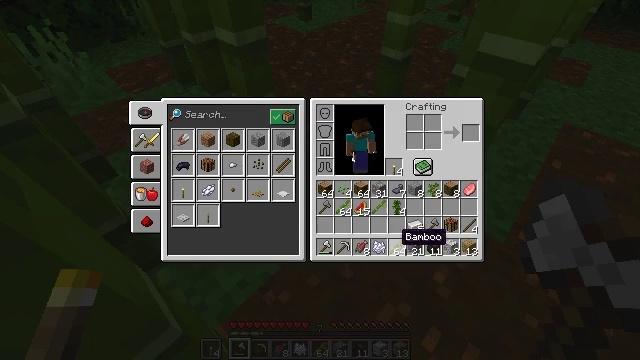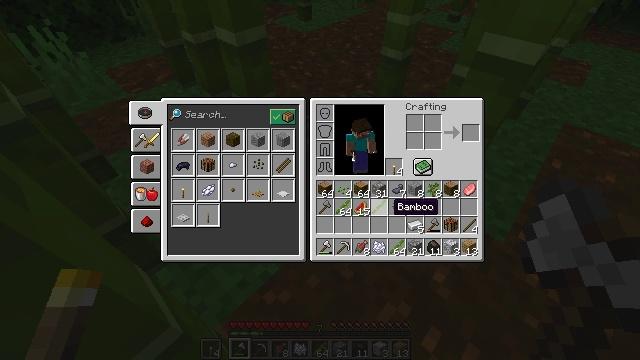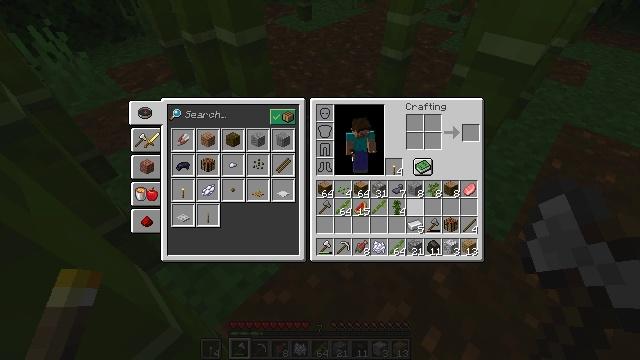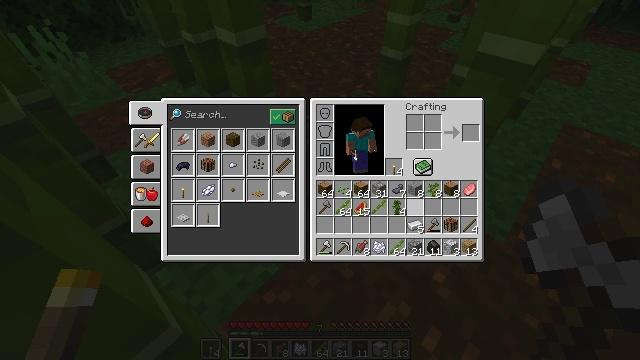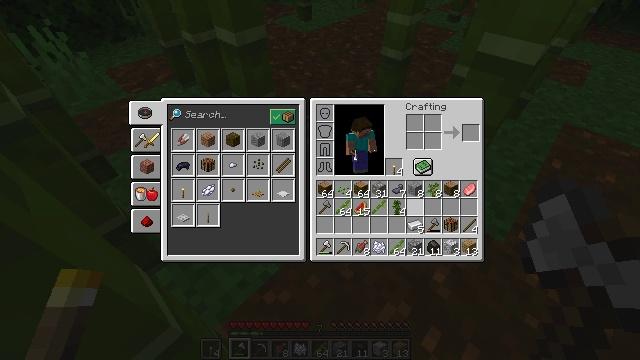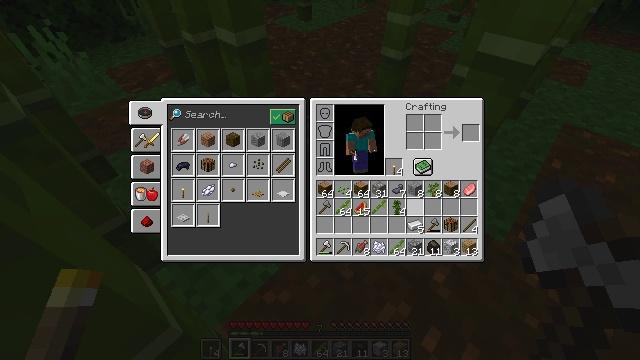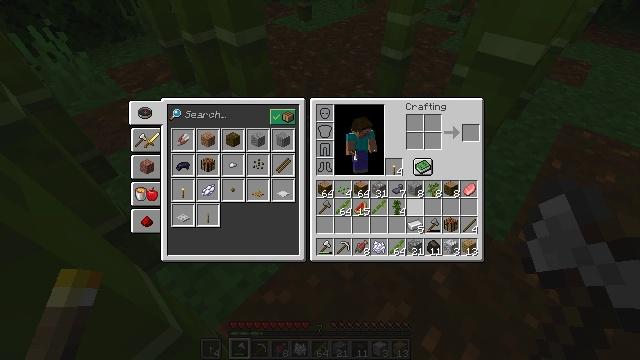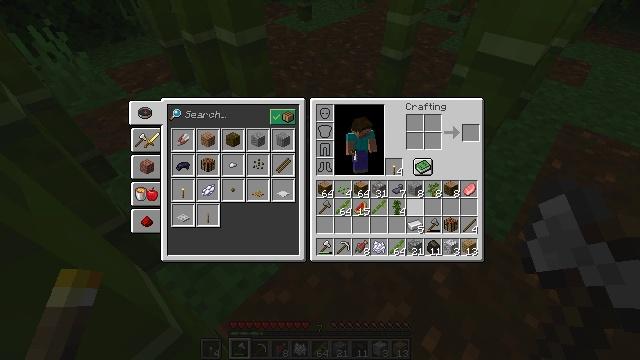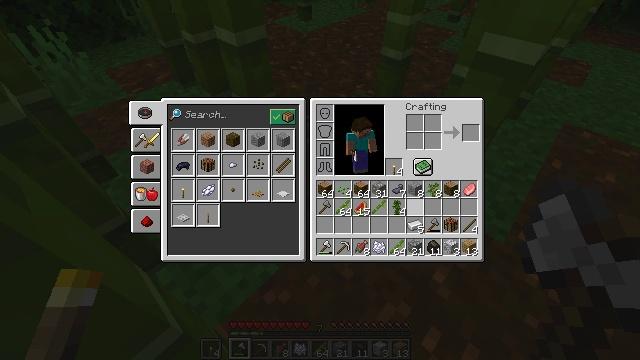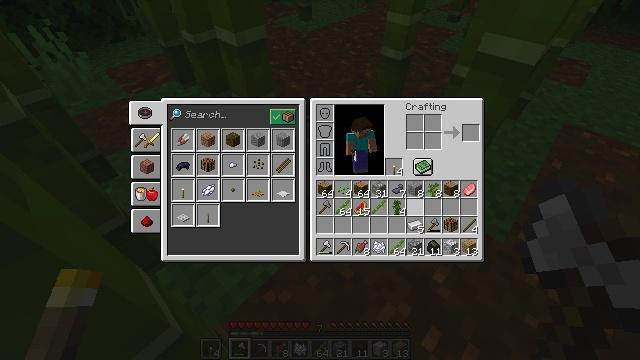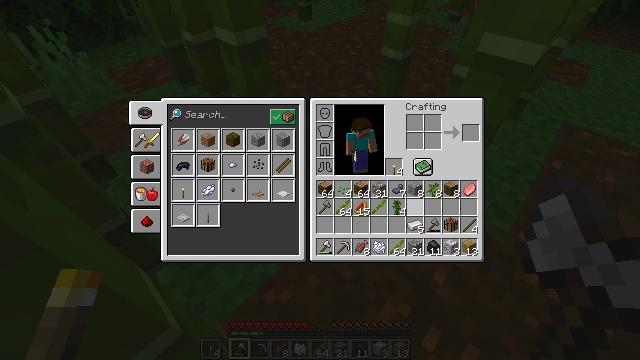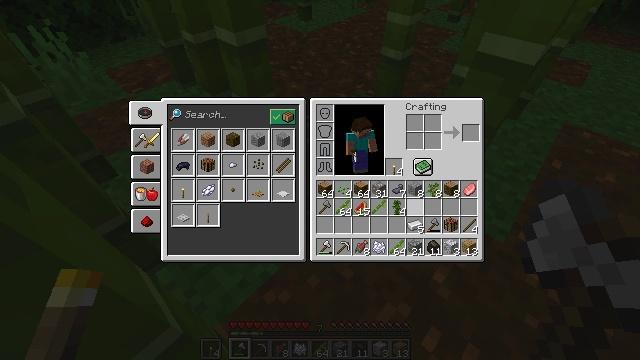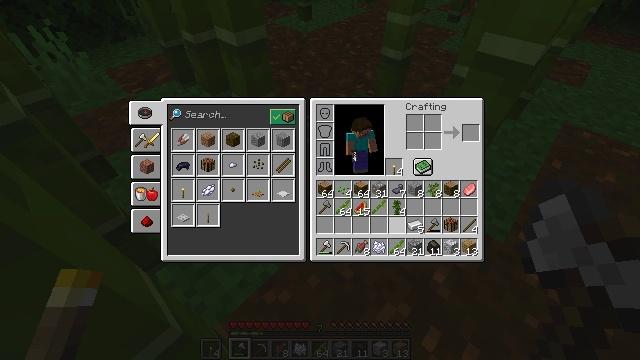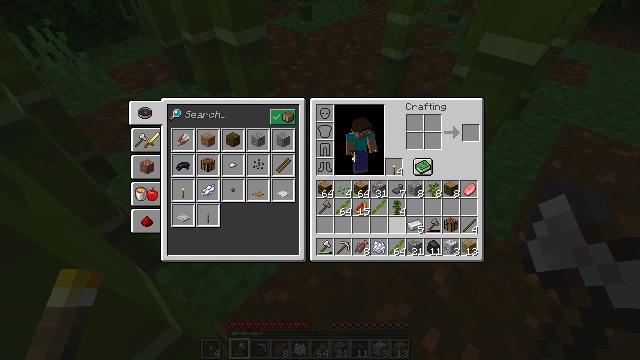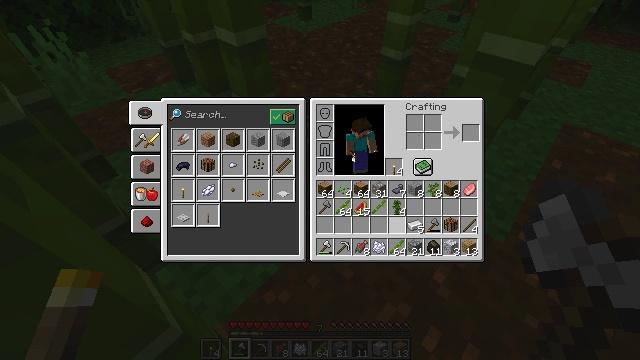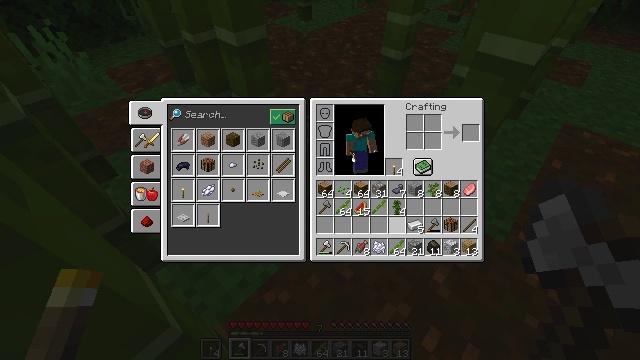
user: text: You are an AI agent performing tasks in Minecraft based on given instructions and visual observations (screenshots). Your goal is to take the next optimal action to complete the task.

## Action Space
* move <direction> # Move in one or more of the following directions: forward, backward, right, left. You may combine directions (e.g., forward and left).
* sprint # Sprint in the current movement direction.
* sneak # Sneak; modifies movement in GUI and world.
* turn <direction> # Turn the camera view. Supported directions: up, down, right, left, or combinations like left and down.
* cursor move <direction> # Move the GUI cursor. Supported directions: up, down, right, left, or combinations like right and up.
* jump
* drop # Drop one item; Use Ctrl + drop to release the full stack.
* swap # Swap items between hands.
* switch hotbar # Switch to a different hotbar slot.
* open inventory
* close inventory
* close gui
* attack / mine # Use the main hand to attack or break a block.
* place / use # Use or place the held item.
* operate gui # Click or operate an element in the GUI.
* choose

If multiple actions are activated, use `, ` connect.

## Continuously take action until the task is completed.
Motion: motion action
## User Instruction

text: Mine bamboo with your hand.
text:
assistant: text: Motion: sneak, operate gui, open gui
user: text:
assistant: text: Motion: sneak, cursor move right and up
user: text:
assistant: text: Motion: sneak
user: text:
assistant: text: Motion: sneak
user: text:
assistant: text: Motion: sneak
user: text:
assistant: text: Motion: sneak
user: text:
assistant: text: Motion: sneak
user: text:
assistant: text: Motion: sneak
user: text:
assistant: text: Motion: sneak
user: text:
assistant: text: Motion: sneak
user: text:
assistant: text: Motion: sneak
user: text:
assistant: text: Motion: sneak, cursor move left and down
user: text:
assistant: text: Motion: sneak, cursor move down
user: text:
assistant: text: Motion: sneak
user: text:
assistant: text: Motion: sneak
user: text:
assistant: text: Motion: sneak
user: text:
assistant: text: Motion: sneak
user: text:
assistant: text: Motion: sneak
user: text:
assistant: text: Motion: sneak, operate gui
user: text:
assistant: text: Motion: sneak, operate gui
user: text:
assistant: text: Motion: sneak, operate gui
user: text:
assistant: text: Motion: sneak, cursor move up
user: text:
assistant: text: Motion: sneak, cursor move right and up
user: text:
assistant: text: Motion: sneak, cursor move up
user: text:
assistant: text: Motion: sneak
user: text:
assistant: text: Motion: sneak
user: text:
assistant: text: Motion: sneak
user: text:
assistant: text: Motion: sneak
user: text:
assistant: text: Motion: sneak
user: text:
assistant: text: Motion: sneak, operate gui